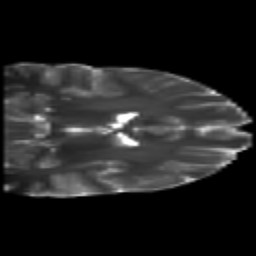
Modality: T2w
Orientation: coronal
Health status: healthy
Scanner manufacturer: siemens
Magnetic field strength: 3 T
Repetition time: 10 s
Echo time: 0.092 s